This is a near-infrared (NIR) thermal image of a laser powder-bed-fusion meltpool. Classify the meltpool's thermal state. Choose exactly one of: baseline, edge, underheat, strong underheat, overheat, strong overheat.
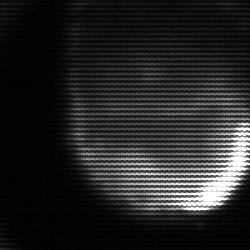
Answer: edge